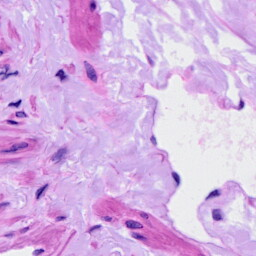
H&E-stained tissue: Ovarian